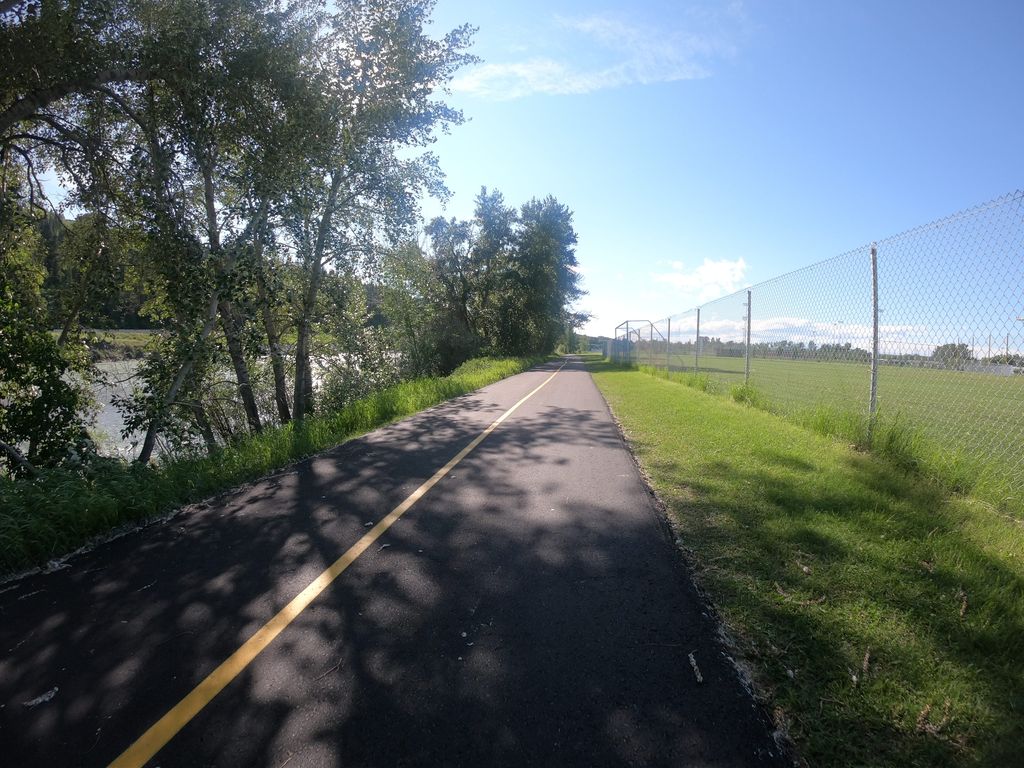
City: calgary